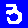
Digit: 3